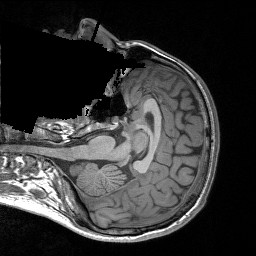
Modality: T1w
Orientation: axial